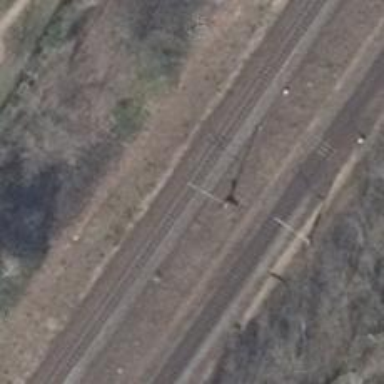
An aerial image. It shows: Railway milestone with catenary mast.